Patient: sex M, age 34
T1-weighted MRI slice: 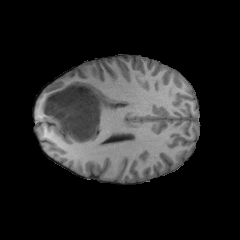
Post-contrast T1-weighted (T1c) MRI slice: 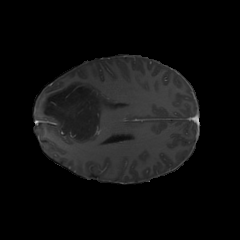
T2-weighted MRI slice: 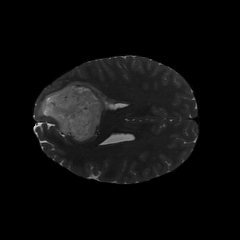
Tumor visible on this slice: yes
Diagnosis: Astrocytoma, IDH-mutant
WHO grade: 2